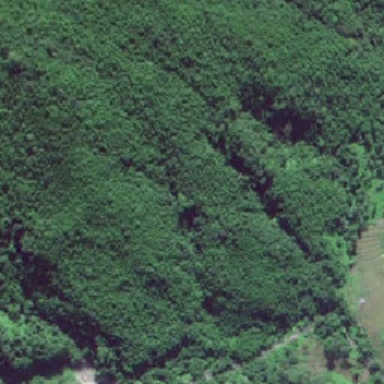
The forest trees are very thick .